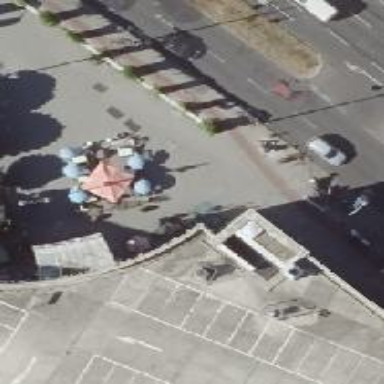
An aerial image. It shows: Restaurant.